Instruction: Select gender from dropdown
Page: traveler
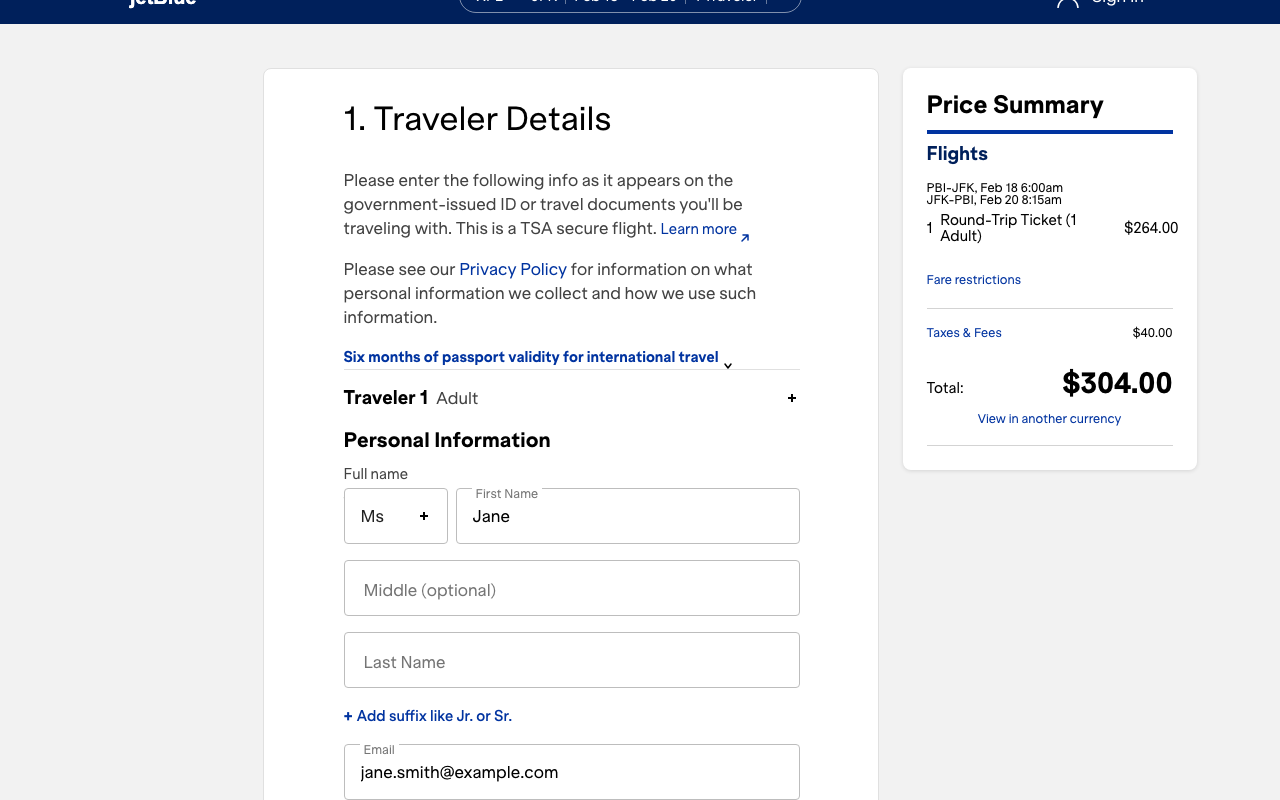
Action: click